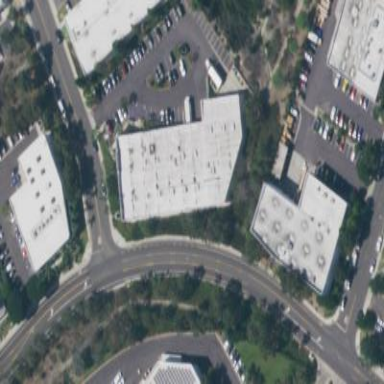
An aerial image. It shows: Commercial building.